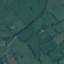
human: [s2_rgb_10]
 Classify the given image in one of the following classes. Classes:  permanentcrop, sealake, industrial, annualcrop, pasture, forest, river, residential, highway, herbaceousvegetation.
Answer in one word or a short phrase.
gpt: Pasture